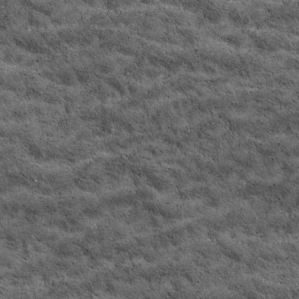
Label: non_frost